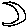
Label: moon